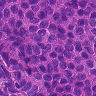
Metastatic tissue present: yes